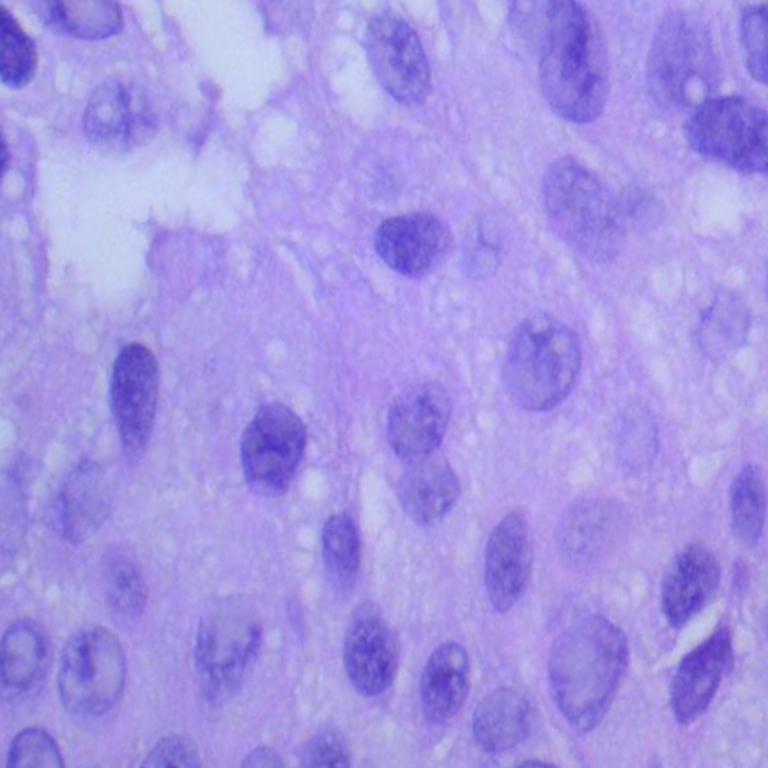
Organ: lung
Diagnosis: squamous carcinomas